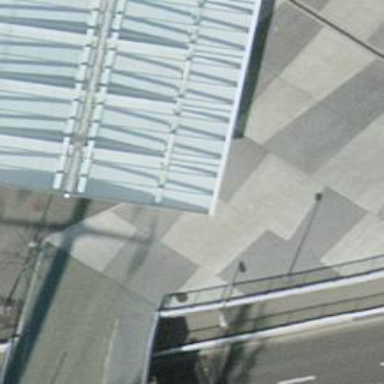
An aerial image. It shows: Bus stop with designated stop position for public transport.